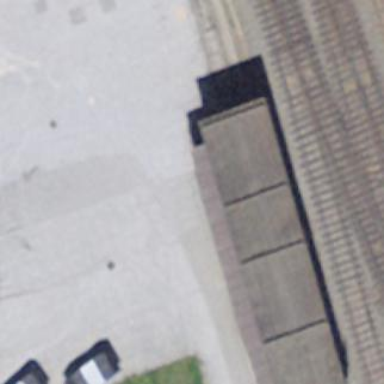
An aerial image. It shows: View of roof of building.